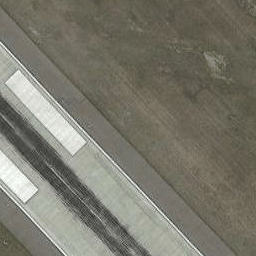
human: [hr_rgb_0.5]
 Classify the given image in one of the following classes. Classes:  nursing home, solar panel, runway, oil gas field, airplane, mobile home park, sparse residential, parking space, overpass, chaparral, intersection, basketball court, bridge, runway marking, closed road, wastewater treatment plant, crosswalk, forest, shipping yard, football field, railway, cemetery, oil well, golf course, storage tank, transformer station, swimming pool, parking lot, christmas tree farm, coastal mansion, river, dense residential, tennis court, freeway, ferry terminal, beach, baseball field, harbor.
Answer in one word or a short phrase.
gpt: runway